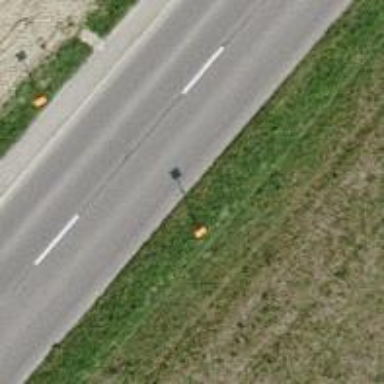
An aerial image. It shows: Pole supporting roof covering pipeline marker.